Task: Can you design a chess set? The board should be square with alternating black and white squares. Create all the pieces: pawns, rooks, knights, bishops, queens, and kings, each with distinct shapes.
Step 3439:
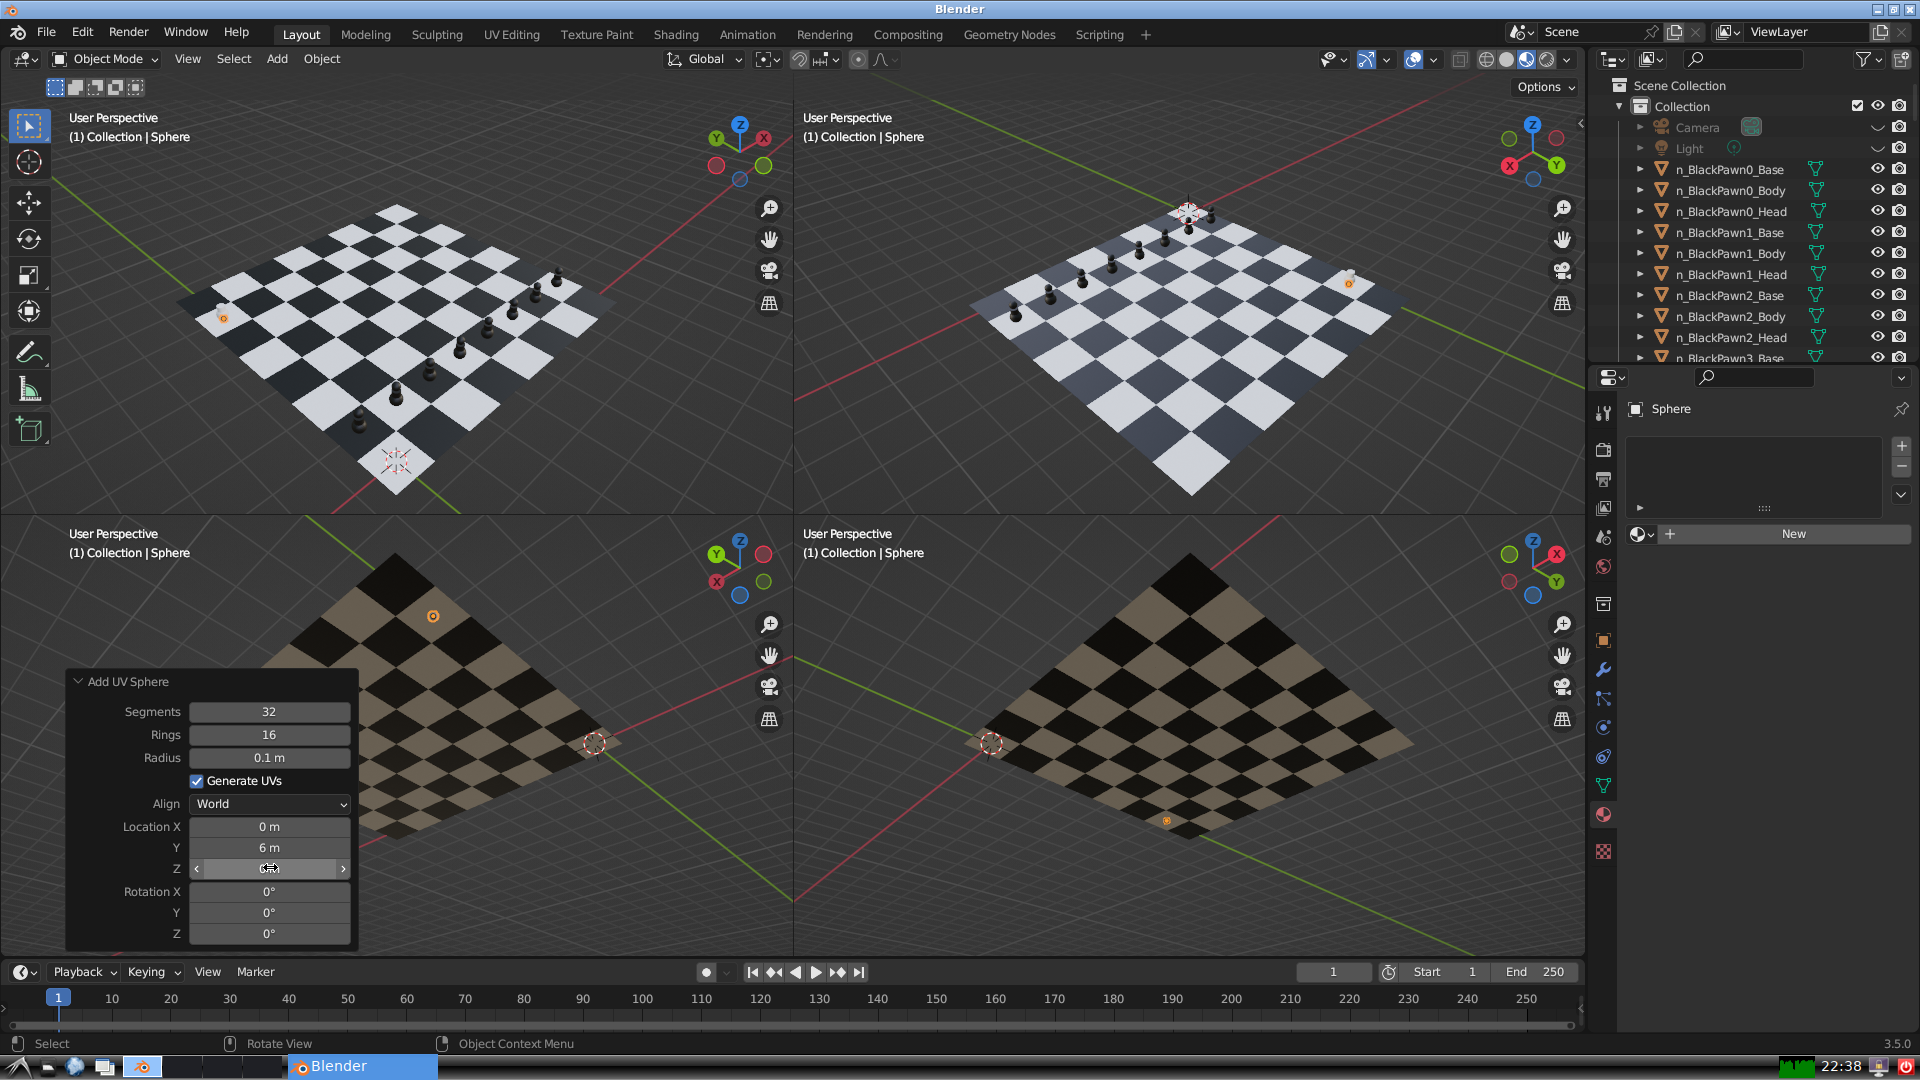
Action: click: no